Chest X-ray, PA view. Patient: 38 years old, sex F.
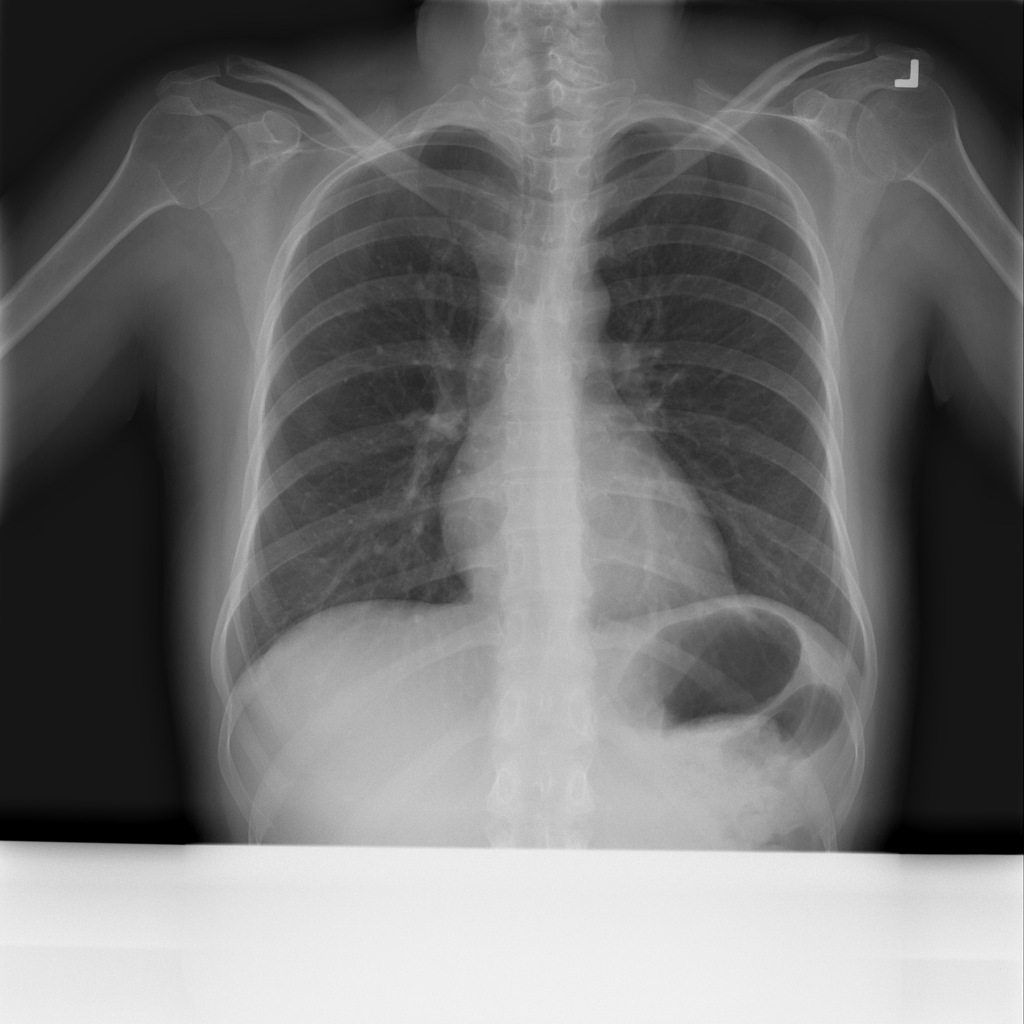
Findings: Infiltration